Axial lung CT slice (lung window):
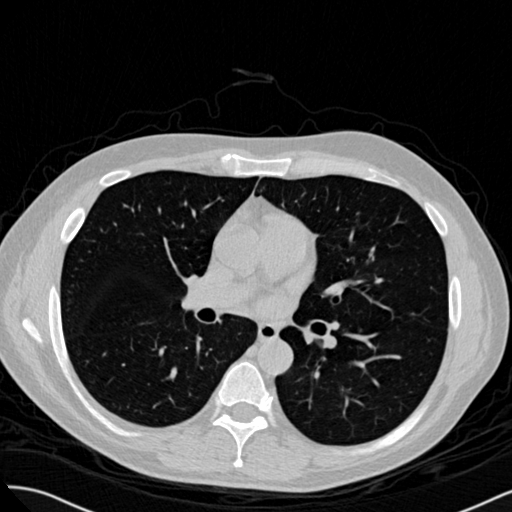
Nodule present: no